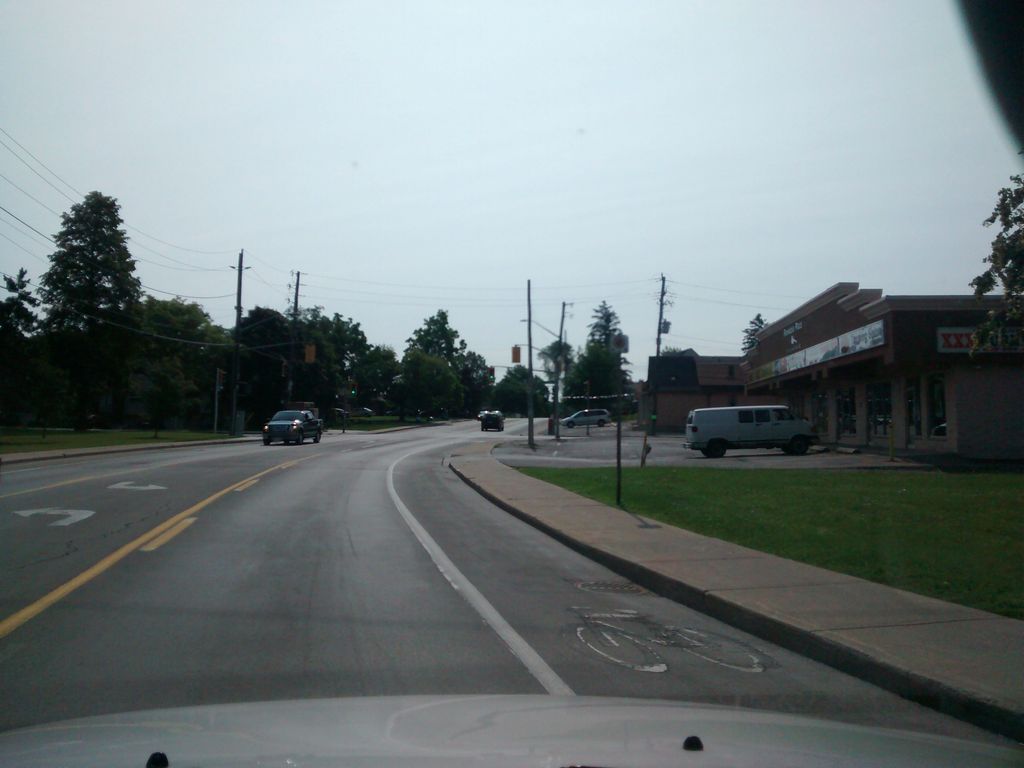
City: hamilton